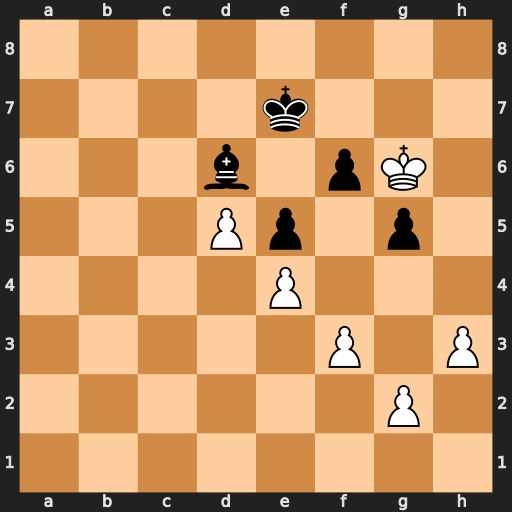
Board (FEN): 8/4k3/3b1pK1/3Pp1p1/4P3/5P1P/6P1/8
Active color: w
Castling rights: -
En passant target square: -
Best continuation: g3 Bb4 h4 gxh4 gxh4